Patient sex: M
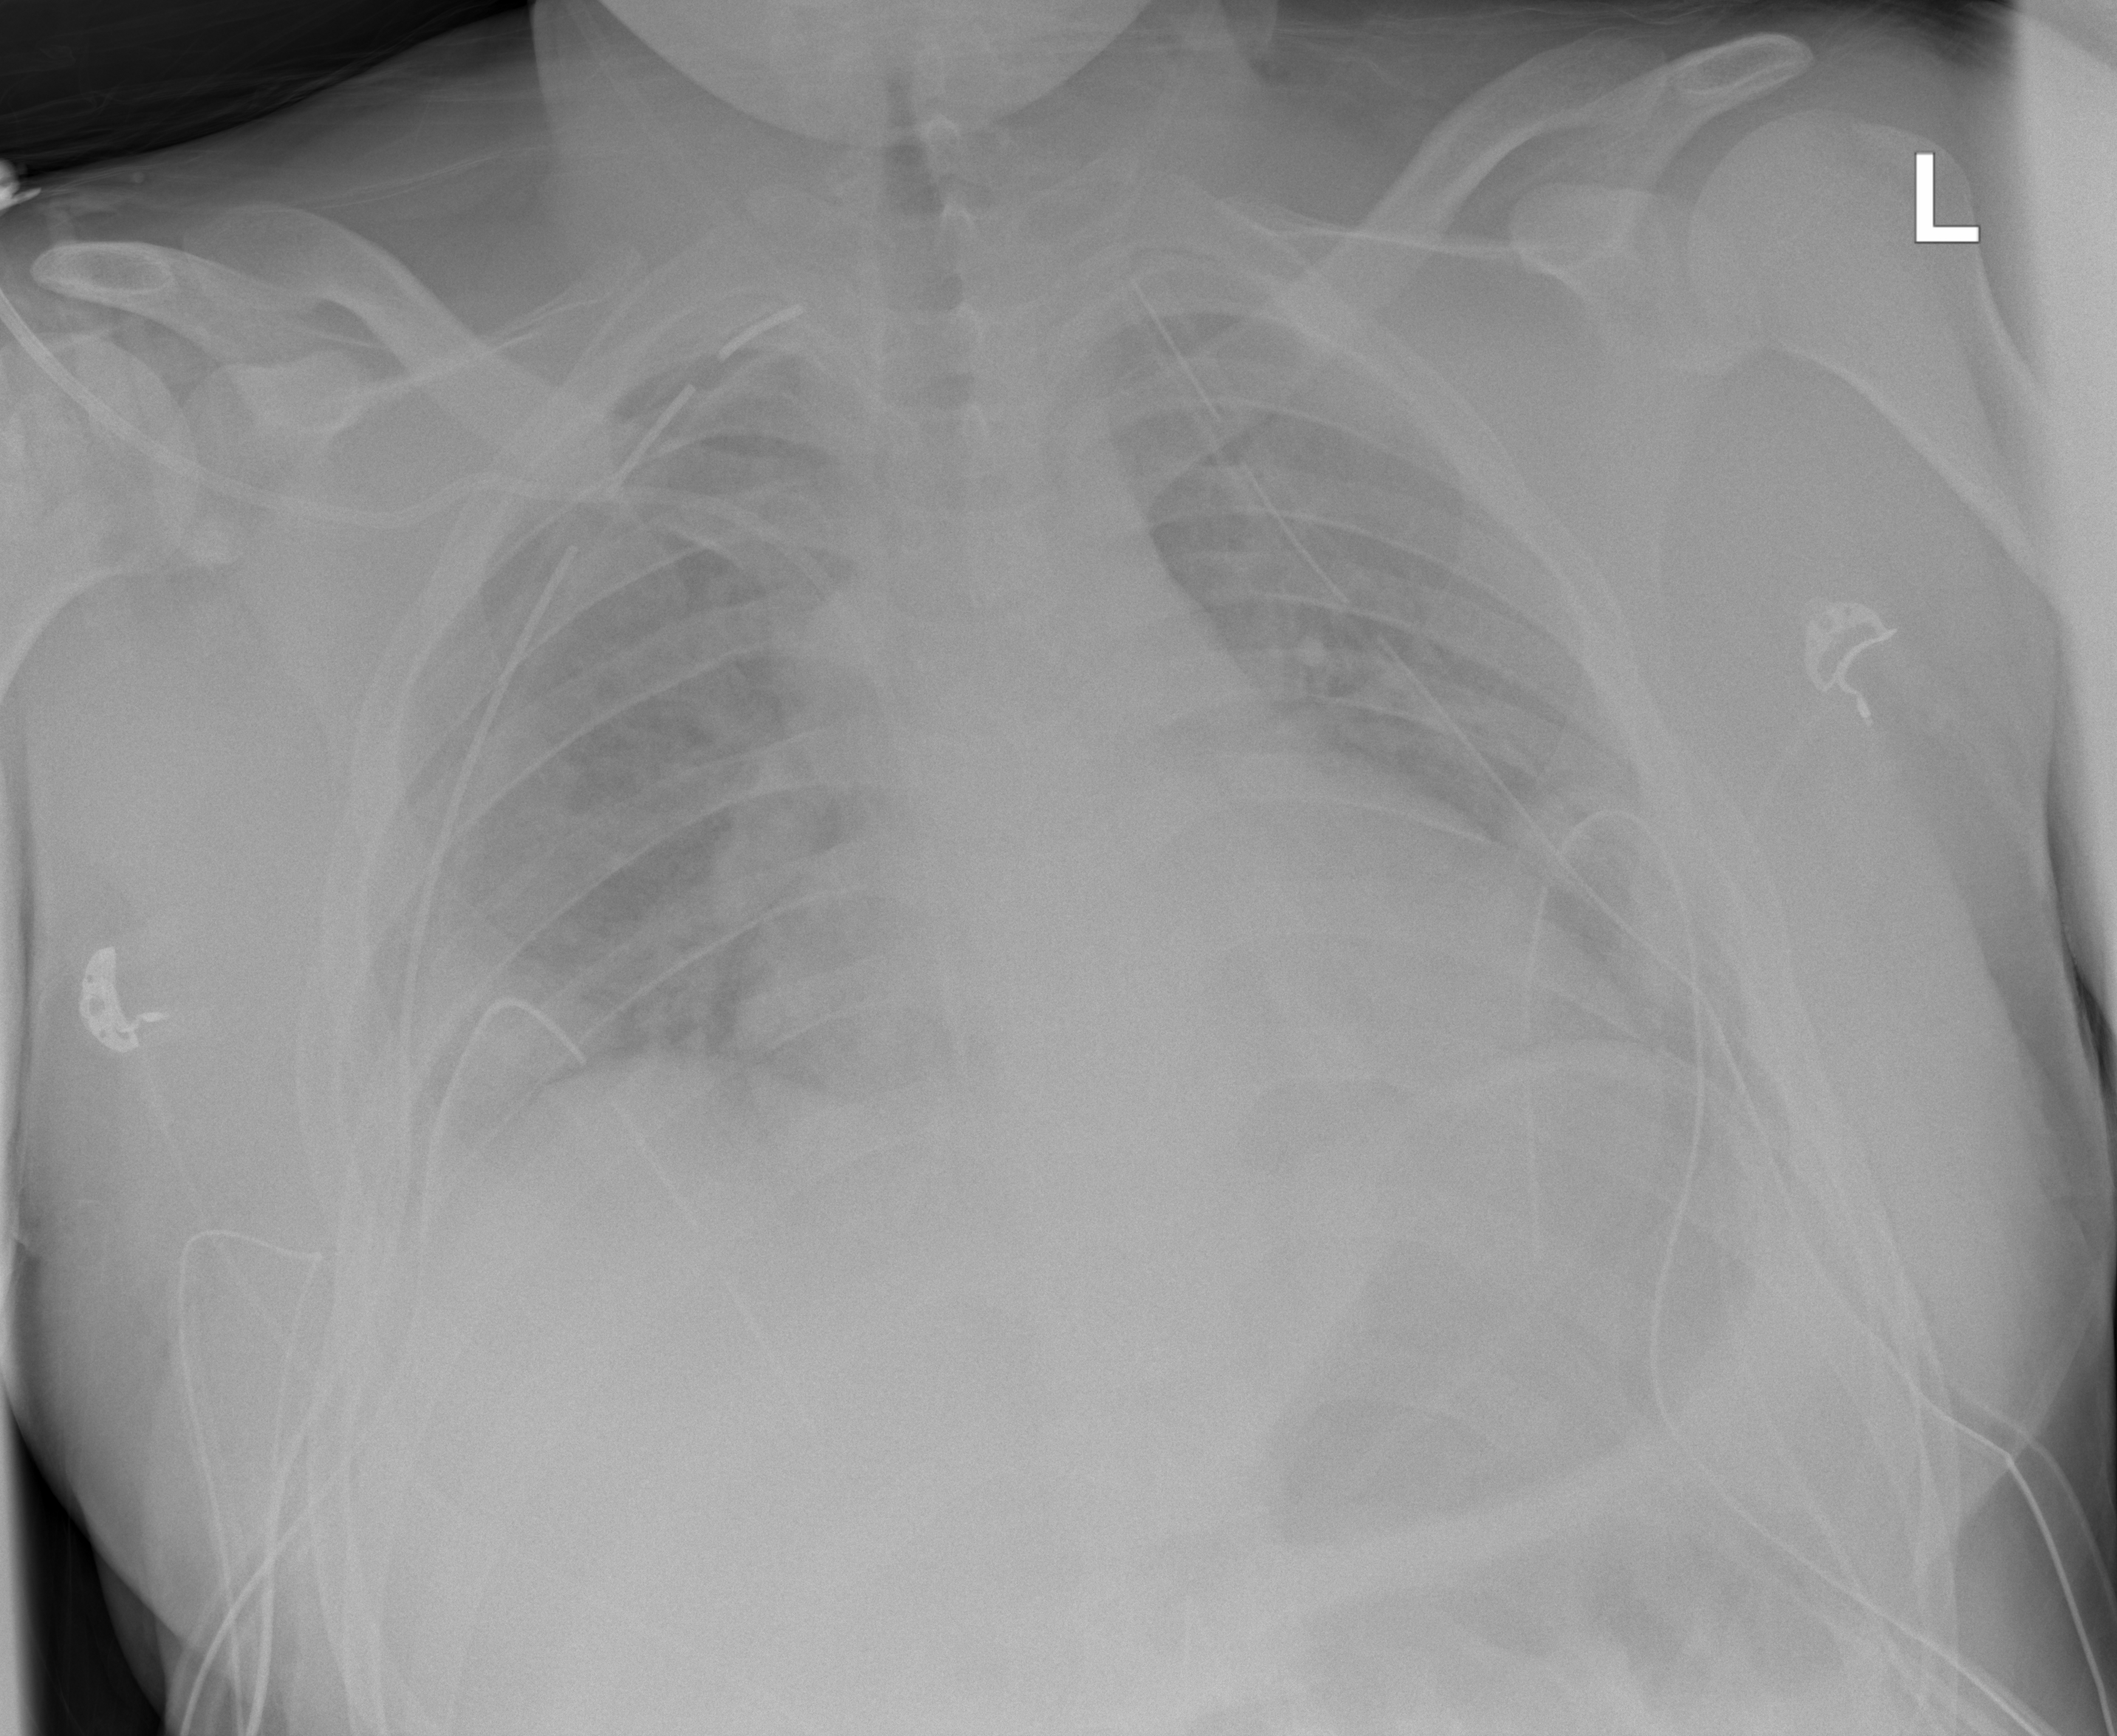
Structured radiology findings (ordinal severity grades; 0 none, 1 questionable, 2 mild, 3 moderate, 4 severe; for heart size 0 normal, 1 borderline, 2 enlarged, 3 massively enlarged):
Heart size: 2
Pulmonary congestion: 0
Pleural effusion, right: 2
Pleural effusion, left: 2
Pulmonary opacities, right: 2
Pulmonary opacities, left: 2
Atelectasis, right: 2
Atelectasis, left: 0